Field crop: maize
Growth stage: 1
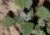
Species: chenopodium